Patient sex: M
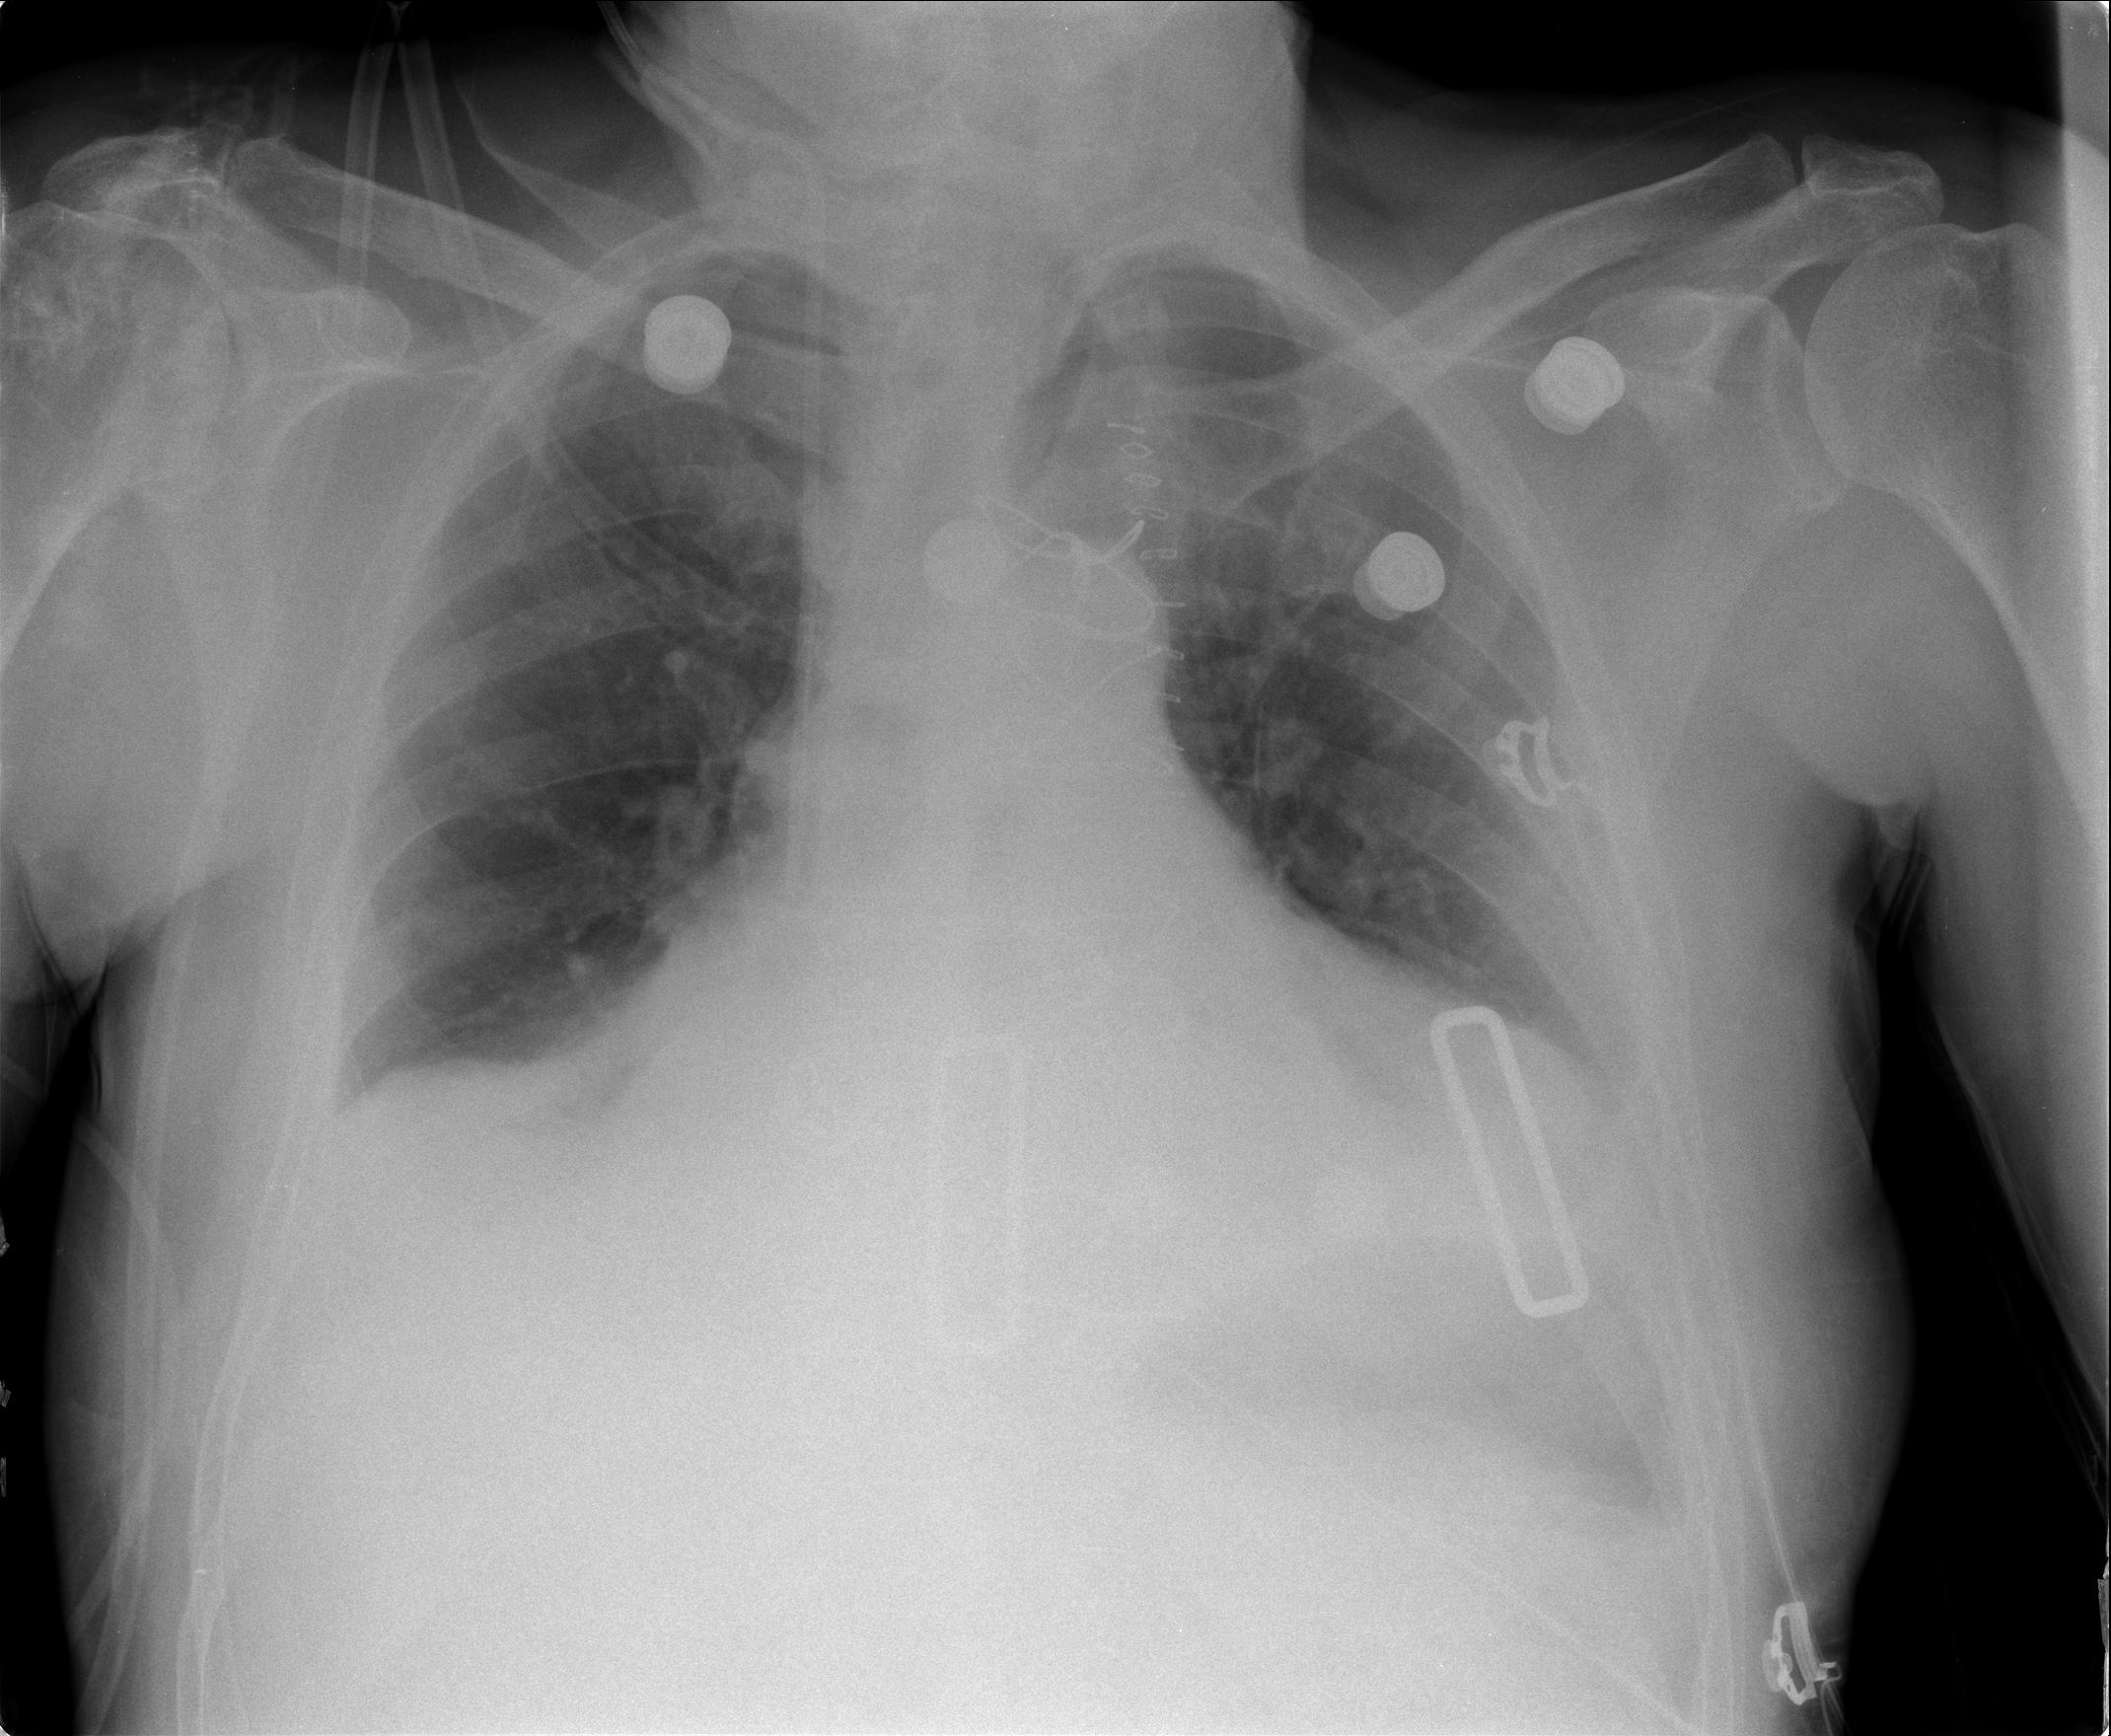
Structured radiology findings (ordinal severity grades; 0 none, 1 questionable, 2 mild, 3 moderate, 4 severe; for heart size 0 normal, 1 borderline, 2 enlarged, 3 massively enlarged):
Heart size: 2
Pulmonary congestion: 0
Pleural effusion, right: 0
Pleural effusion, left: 2
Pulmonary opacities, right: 0
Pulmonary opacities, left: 0
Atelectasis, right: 0
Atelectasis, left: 1